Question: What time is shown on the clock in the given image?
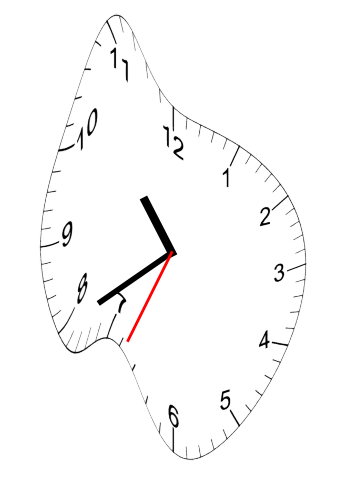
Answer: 10:39:34